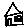
Label: house